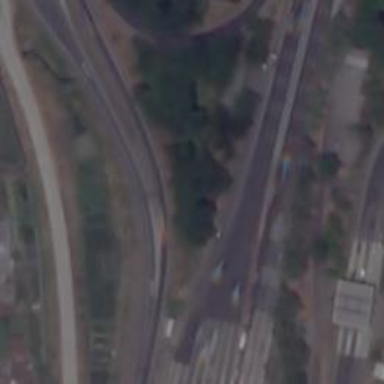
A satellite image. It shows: Motorway link.